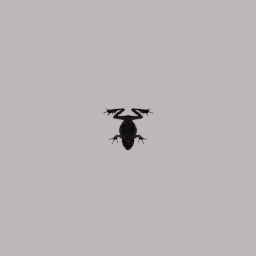
Label: animals